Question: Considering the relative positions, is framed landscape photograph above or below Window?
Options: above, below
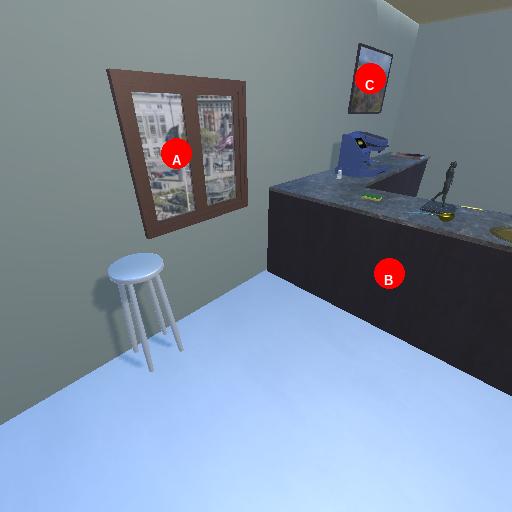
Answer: above